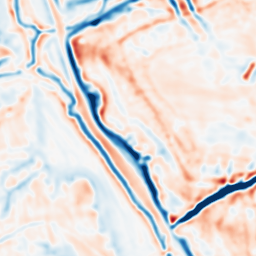
Category: multiscale
Decomposition family: dog
Decomposition parameters: sigma_low: 2
sigma_high: 5
Upsampling method: quintic
Upsampling parameters: scale: 2
Upsampling scale: 2